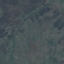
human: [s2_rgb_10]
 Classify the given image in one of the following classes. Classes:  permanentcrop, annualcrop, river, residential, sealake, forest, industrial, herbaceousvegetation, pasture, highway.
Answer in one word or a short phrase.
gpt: HerbaceousVegetation